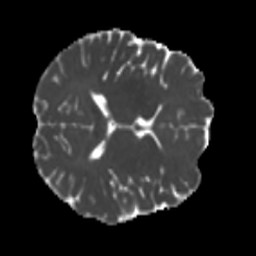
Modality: MD
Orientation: axial
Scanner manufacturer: siemens
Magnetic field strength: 3 T
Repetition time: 4 s
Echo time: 0.0594 s